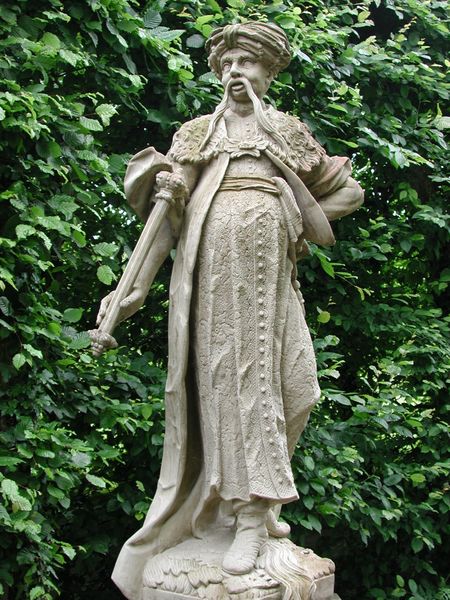
Titel: Hofgarten des Lustschlosses von Veitshöchheim
Künstler: Adam Friedrich von Seinsheim
Standort: Veitshöchsheim, Hofgarten (EU - D - Bayern)
Schlagwörter: baum, hand, mann, umhang, weiß, grün, blume, marmor, gürtel, bart, barock, kragen, mensch, sockel, stein, gewand, mantel, adel, person, rokoko, garten, skulptur, statue, stab, knöpfe, schnauzer, orient, orientalisch, denkmal, komik, ironie, kunst, schnautzer, herrscherstab, turban, zepter, alabaster, türke, langes gewand, heke, hecle, schulterpelz